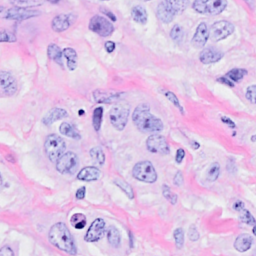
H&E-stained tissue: Breast